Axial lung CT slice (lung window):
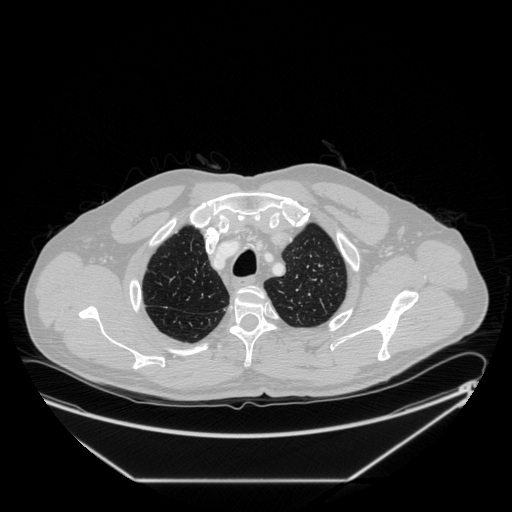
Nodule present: no